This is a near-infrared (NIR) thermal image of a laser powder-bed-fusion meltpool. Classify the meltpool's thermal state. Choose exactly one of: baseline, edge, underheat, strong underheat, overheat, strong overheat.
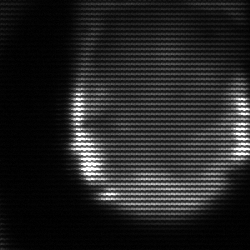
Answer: edge